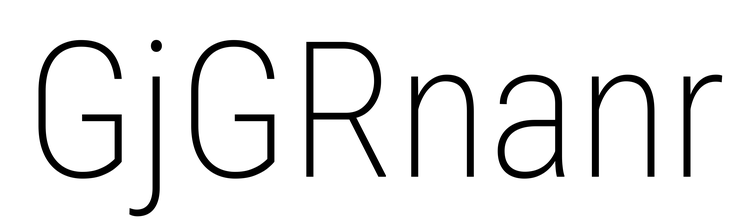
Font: Roboto_Condensed_ExtraLight